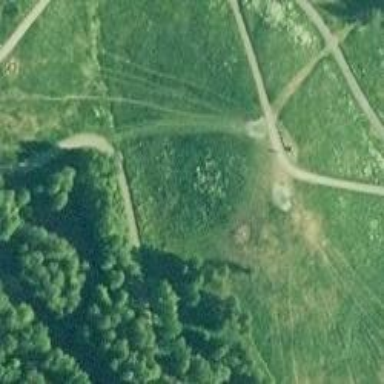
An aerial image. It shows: Disc golf hole.